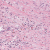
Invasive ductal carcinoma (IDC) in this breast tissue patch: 1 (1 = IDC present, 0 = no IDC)